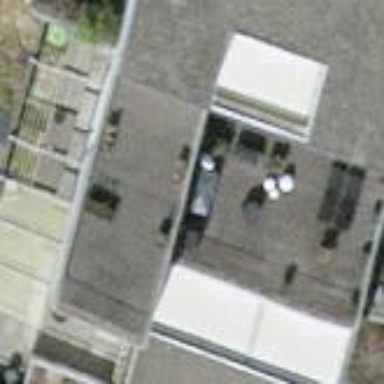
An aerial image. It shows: Terrace building.